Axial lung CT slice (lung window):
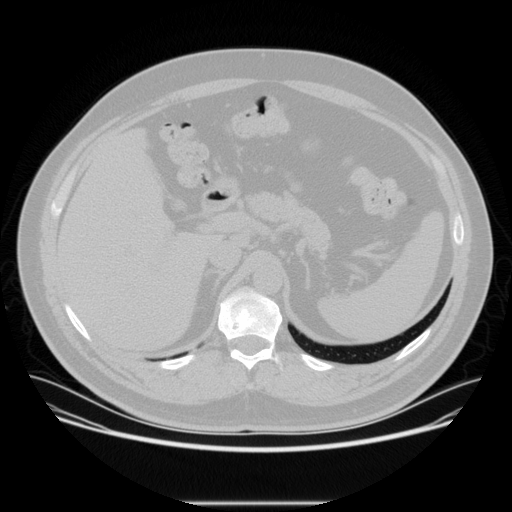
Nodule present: no